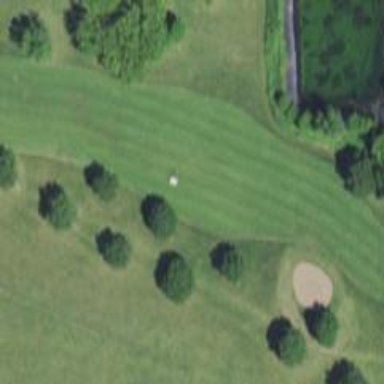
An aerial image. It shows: Golf hole.